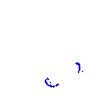
Particle: proton